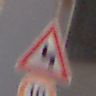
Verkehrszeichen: DoppelkurveZunaechstLinks
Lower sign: Geschwindigkeit10
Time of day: Midday
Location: Outdoor (Urban)
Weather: Clear
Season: NotSpecified
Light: Natural